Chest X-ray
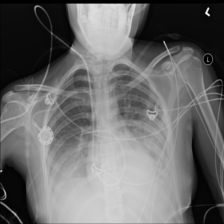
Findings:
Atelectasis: negative
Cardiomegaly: negative
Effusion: positive
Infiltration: negative
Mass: negative
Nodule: negative
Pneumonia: negative
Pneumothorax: negative
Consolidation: negative
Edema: negative
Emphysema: negative
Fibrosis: negative
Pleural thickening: negative
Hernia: negative